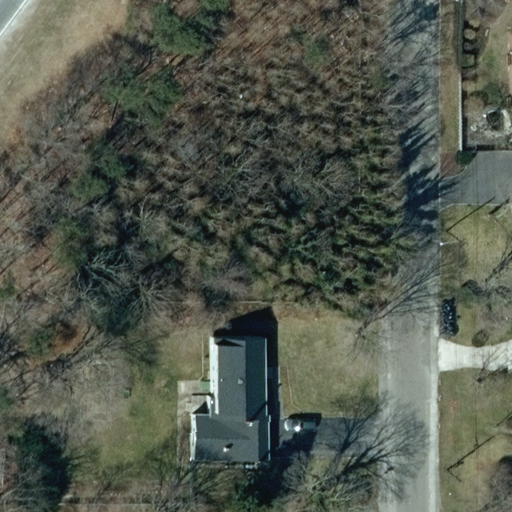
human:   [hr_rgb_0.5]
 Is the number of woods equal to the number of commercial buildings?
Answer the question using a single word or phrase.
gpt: no

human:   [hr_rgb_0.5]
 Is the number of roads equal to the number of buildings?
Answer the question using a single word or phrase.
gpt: yes

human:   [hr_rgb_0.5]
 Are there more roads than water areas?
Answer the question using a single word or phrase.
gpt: yes

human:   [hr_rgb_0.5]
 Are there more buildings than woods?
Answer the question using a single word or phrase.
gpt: no

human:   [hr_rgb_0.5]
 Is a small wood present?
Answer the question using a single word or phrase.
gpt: no

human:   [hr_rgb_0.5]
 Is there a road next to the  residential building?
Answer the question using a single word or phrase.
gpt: yes

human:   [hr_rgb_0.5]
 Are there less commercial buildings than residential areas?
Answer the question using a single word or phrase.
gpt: yes

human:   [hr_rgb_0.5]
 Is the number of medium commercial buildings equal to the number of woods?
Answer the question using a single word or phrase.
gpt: no

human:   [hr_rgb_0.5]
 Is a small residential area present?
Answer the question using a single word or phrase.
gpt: no

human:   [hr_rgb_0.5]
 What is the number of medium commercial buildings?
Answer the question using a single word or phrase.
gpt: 0

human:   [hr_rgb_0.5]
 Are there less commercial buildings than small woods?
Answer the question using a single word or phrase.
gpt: no

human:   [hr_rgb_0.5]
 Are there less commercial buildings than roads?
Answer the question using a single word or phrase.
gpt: yes

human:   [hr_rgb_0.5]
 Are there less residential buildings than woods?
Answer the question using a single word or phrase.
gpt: no

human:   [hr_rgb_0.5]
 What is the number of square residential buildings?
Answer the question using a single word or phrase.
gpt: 0

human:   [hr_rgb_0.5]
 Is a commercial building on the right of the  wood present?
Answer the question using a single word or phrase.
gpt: no

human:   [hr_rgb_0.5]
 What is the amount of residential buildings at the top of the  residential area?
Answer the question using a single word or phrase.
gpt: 0

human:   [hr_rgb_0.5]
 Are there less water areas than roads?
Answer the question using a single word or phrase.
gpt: yes

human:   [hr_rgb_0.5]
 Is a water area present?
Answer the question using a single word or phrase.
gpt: no

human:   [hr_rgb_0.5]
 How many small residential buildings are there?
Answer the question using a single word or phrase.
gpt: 0

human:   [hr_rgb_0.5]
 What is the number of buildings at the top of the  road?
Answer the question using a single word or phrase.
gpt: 0

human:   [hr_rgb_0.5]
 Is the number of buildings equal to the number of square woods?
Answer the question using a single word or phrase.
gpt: no

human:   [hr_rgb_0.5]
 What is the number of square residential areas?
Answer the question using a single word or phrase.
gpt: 0

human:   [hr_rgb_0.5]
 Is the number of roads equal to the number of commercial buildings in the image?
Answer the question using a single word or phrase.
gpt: no

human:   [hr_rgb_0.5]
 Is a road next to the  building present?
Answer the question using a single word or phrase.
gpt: yes

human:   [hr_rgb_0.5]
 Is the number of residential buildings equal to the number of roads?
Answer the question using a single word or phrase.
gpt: yes

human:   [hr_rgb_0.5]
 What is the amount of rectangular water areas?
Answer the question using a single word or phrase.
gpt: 0

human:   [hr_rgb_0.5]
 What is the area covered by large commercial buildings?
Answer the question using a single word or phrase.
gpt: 0m2

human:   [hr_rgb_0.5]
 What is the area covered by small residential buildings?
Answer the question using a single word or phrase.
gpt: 0m2

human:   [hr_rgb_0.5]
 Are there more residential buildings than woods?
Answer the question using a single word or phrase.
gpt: no

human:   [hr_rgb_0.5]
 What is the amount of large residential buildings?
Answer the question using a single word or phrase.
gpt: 0

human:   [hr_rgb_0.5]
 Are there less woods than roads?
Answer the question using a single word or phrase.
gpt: no

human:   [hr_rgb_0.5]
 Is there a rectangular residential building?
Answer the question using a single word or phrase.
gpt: no

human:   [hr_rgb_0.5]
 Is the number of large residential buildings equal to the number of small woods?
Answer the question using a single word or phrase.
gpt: yes

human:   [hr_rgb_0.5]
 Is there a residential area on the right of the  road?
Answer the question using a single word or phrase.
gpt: yes

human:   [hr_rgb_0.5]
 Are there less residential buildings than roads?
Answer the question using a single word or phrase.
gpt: no

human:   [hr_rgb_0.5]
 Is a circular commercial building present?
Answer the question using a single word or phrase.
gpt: no